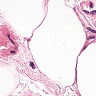
Metastatic tissue present: no